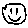
Label: smiley face